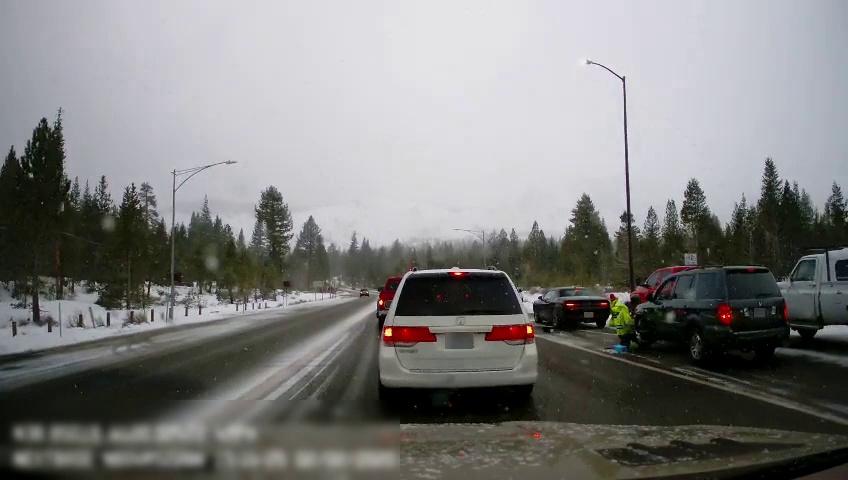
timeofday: Day
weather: Snowy
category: Drivable Space
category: Vehicles | Van
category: Vehicles | Truck
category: Vehicles | SUV
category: Vehicles | Truck
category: Pedestrians
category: Pedestrians
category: Vehicles | Car
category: Vehicles | Truck
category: Vehicles | Truck
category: Vehicles | SUV
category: Lanes | Alternate Lane
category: Lanes | Current Lane
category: Lanes | Alternate Lane
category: Lanes | Alternate Lane
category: Lanes | Alternate Lane
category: Traffic | Signs